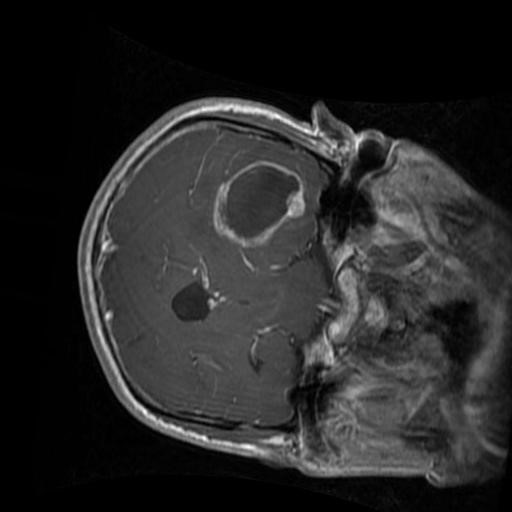
Label: brain_glioma